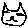
Label: cat